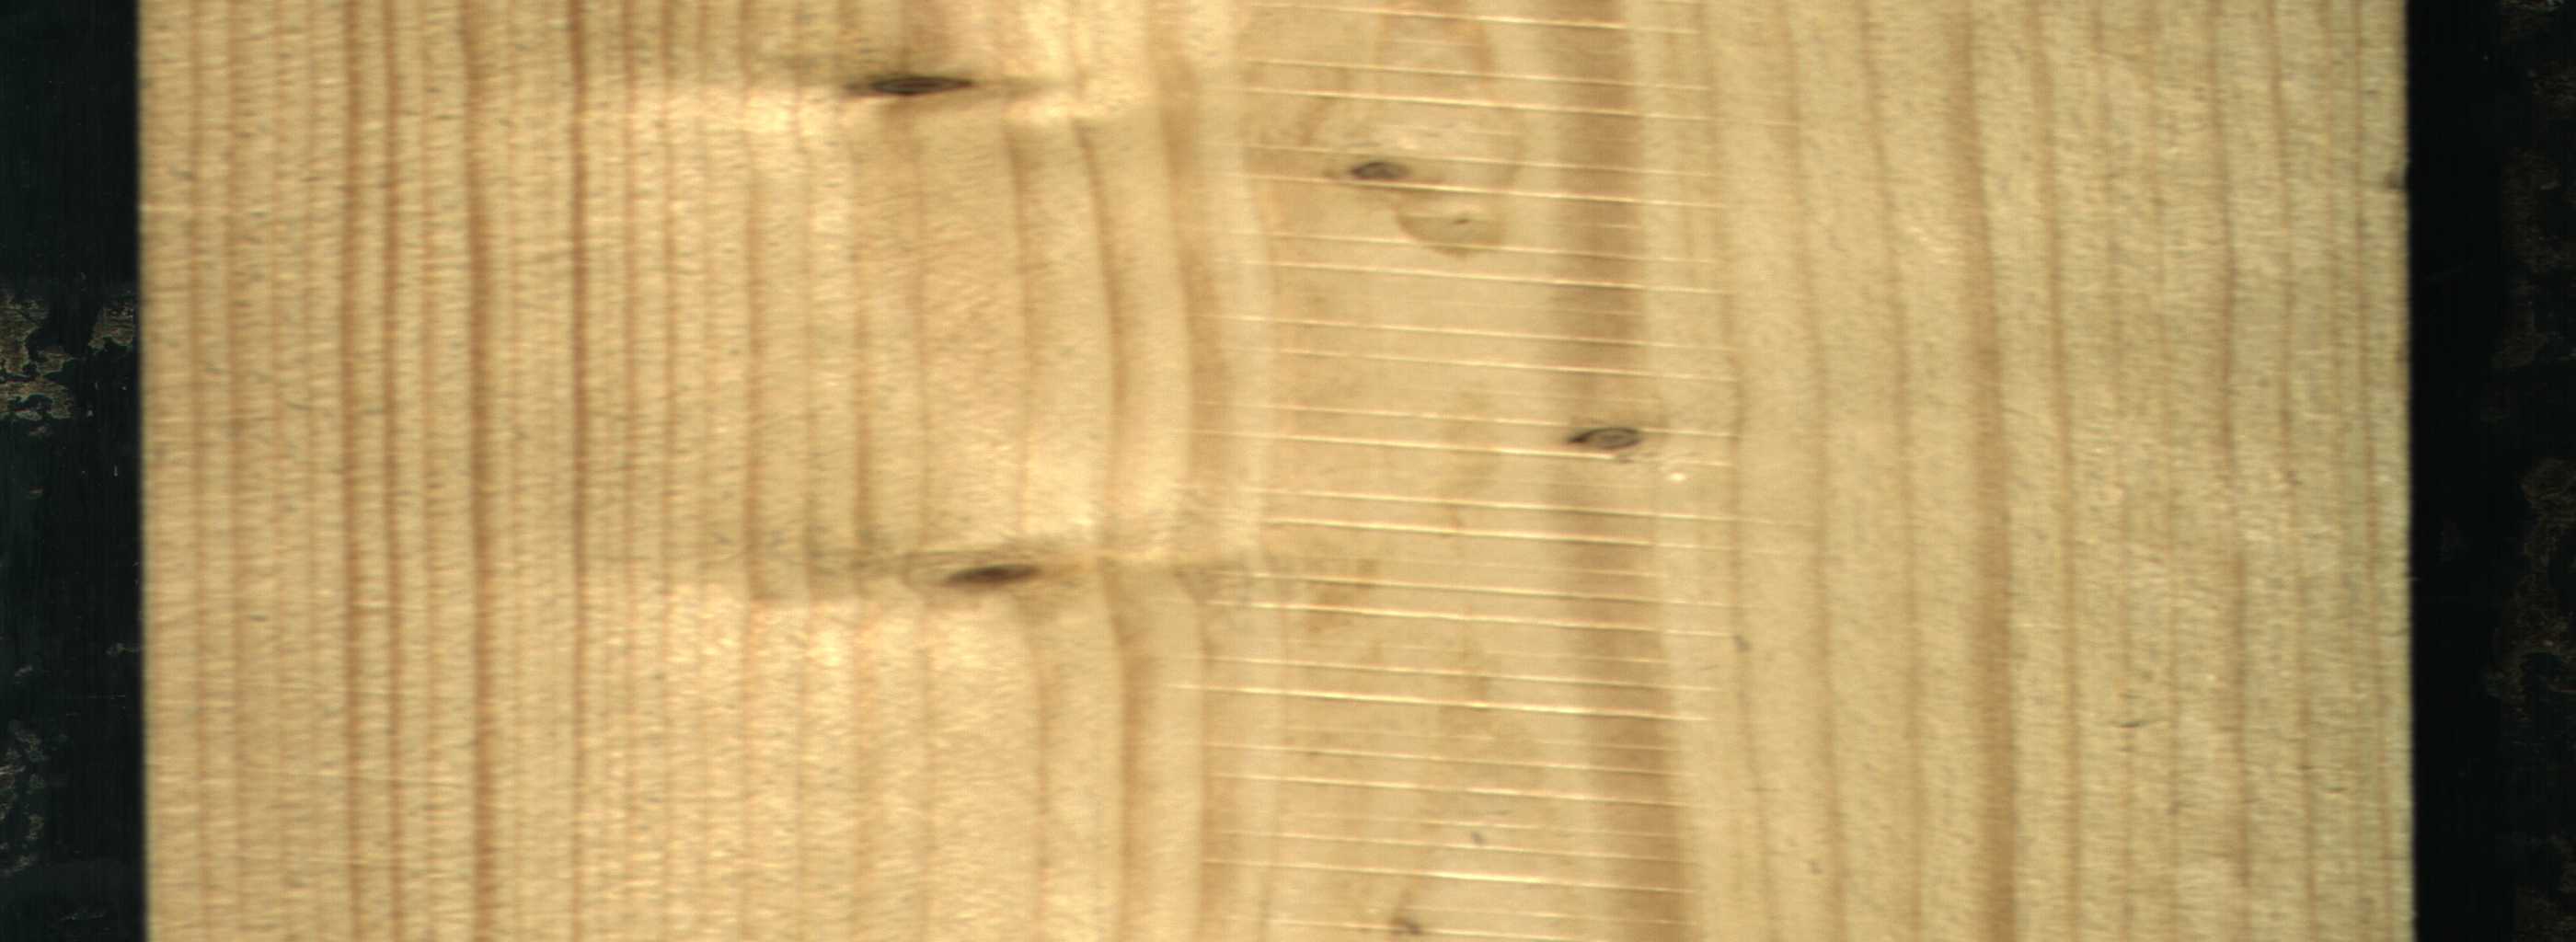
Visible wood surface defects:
Live_Knot
Live_Knot
Live_Knot
Live_Knot